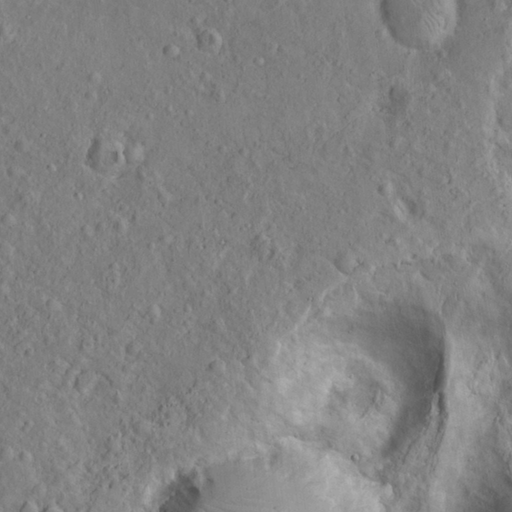
Objects detected: cone